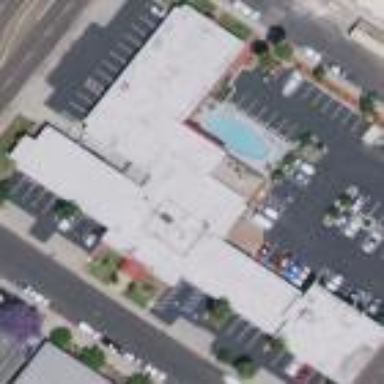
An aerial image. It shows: Hotel building.